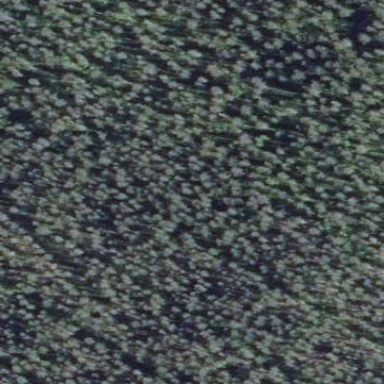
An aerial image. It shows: Woodland consisting mainly of needle-leaved trees.